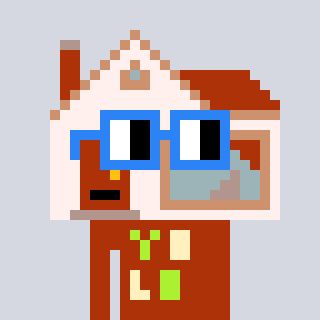
a pixel art character with square blue glasses, a house-shaped head and a hotbrown-colored body on a cool background